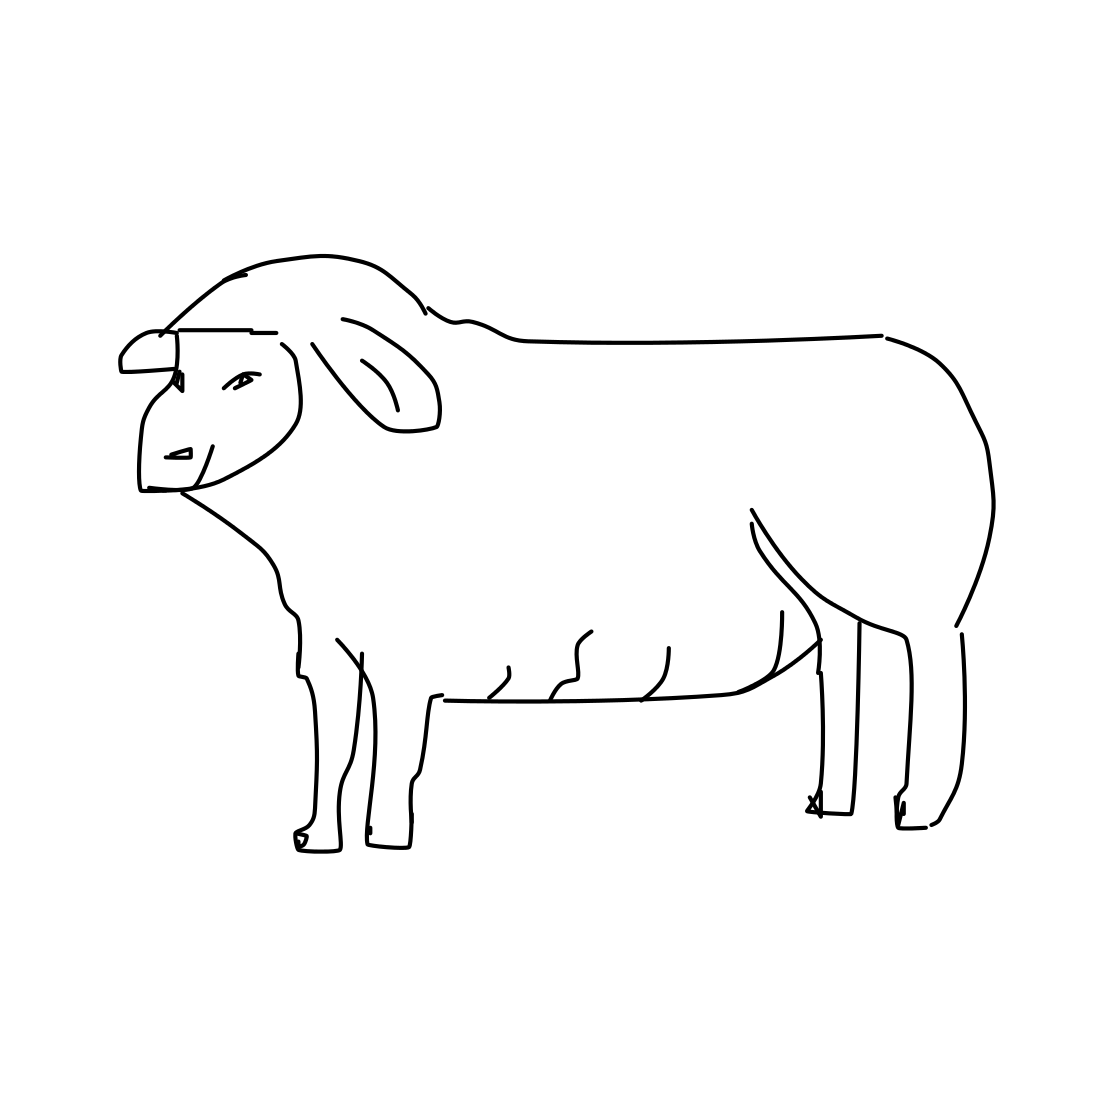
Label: sheep